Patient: sex M, age 68
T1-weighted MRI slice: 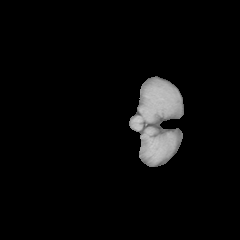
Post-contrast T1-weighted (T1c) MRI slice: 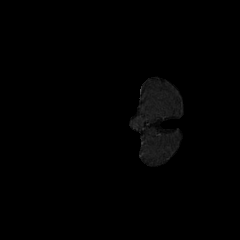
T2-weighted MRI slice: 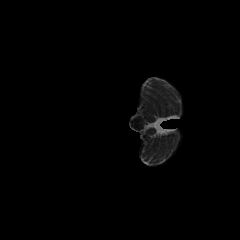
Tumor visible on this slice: no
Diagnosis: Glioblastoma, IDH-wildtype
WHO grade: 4